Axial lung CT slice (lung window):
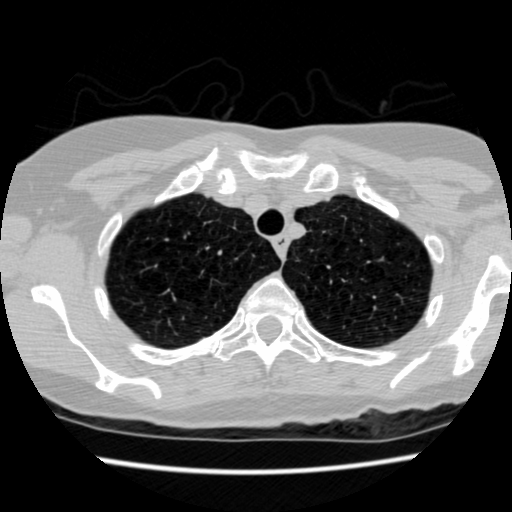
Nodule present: no